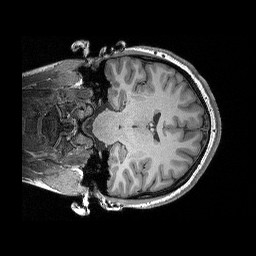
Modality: T1w
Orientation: coronal
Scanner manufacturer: siemens
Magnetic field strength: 3 T
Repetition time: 2.3 s
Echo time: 0.00298 s